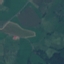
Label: Pasture